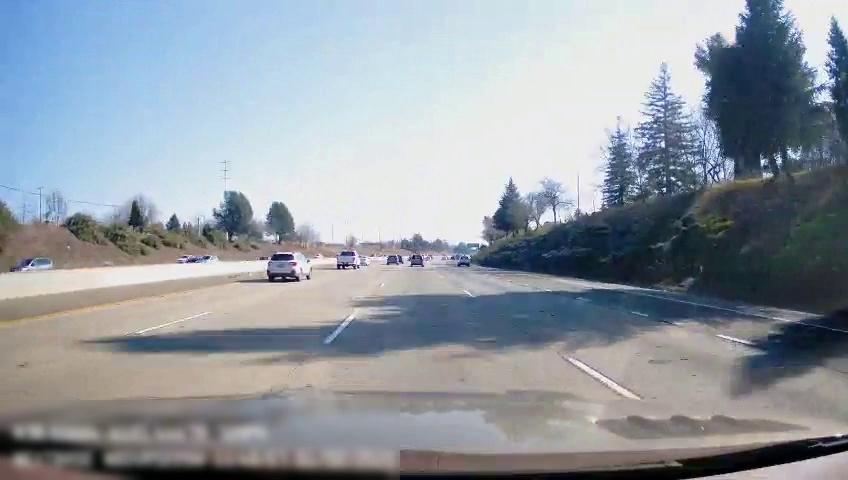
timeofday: Day
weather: Sunny
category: Drivable Space
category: Vehicles | SUV
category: Vehicles | SUV
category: Vehicles | Car
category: Vehicles | Car
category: Vehicles | SUV
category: Vehicles | SUV
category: Vehicles | SUV
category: Vehicles | SUV
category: Vehicles | SUV
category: Lanes | Alternate Lane
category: Lanes | Alternate Lane
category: Lanes | Alternate Lane
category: Lanes | Alternate Lane
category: Lanes | Current Lane
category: Lanes | Alternate Lane